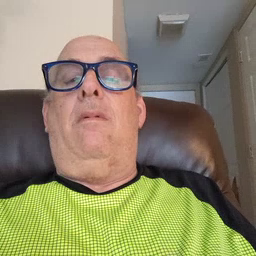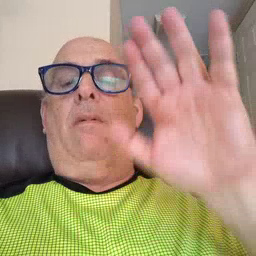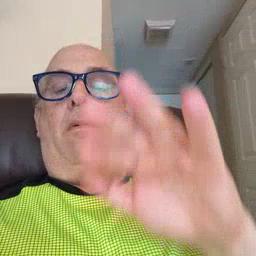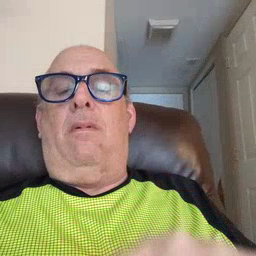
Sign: rain